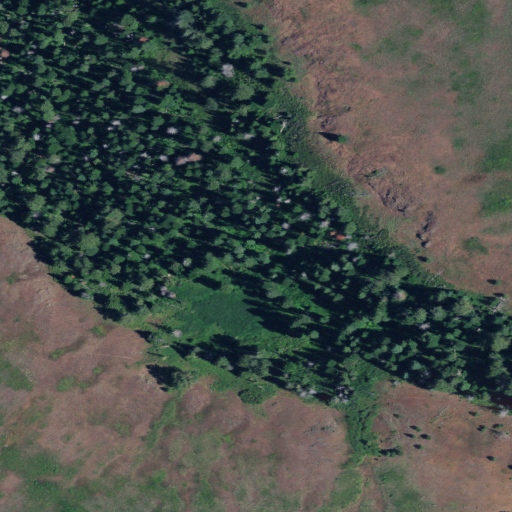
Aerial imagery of ridge(s) in Oregon named Haas Ridge containing evergreen forest, grassland, and shrub